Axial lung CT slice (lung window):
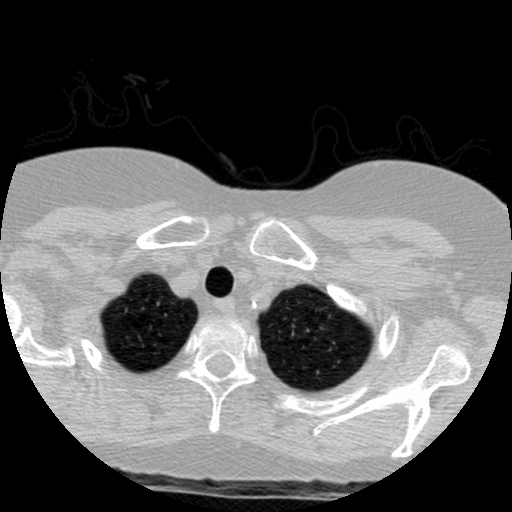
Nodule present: no